This time-frequency spectrogram was computed from a bearing vibration snapshot; brighter regions carry more energy. Based on the visible evidence, which condition applies: normal, inner_race, outer_race, ball?
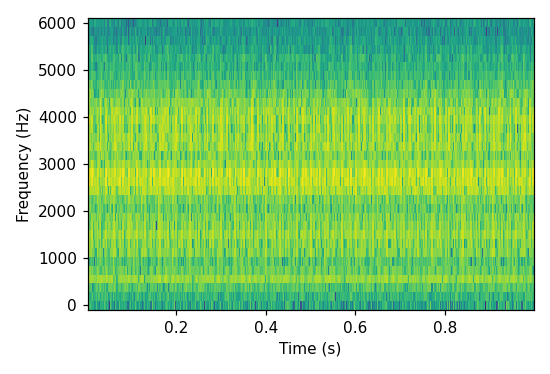
Answer: inner_race